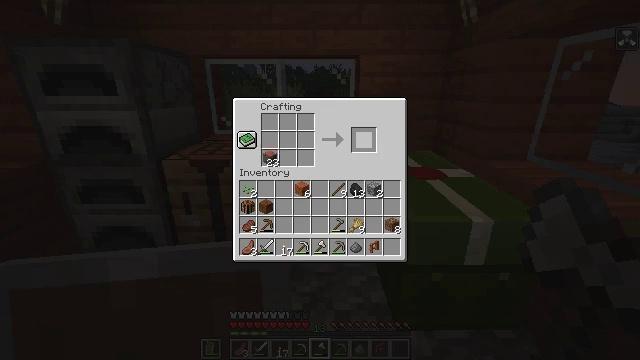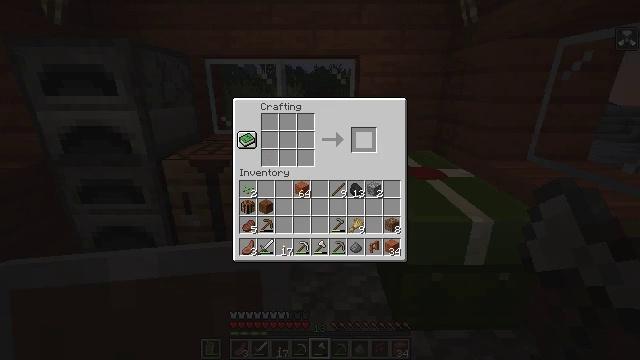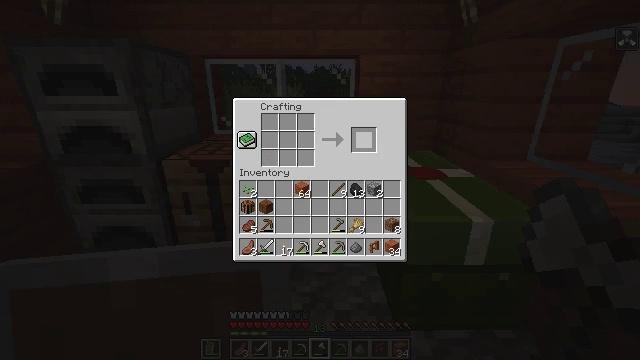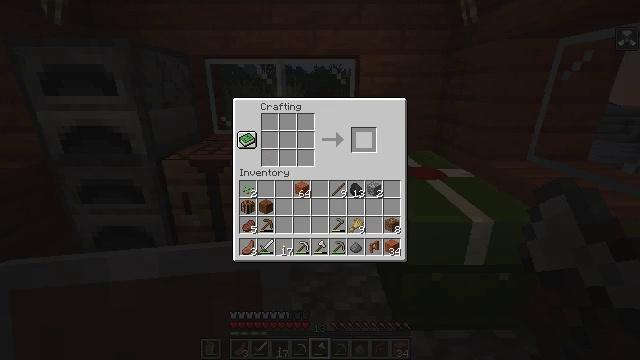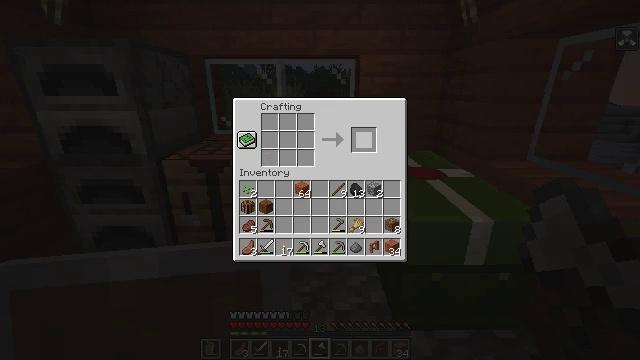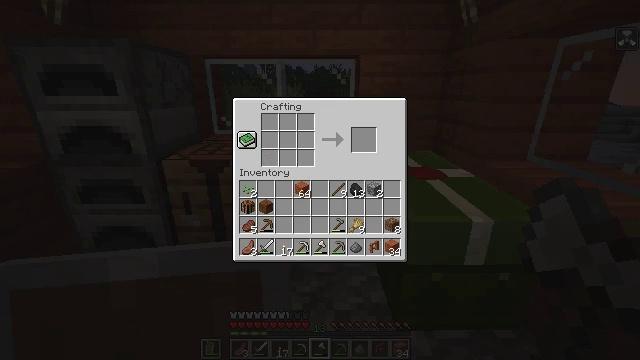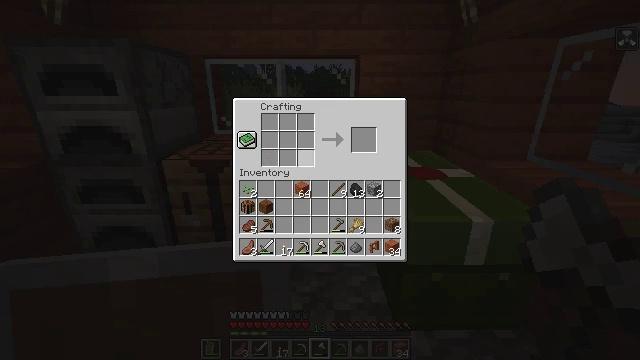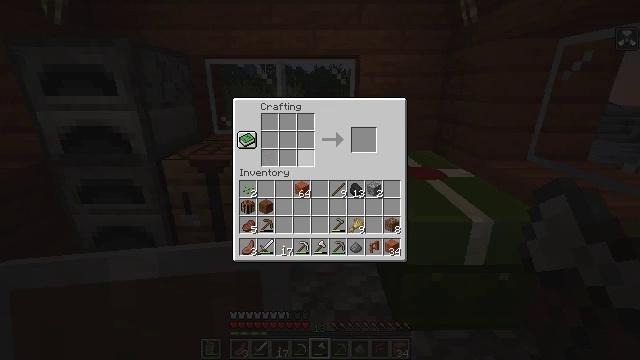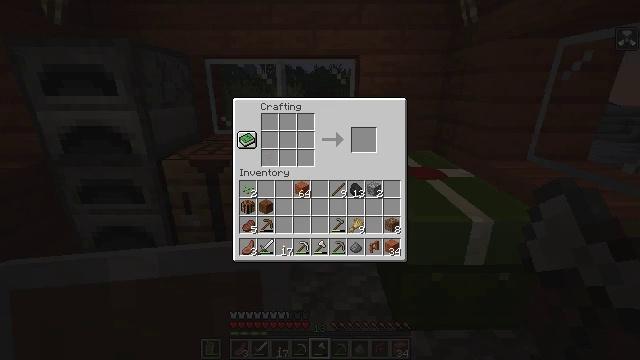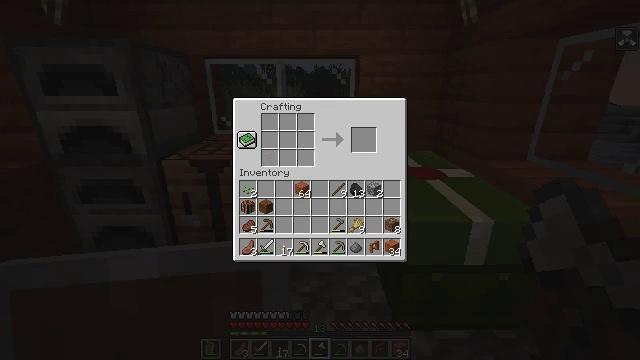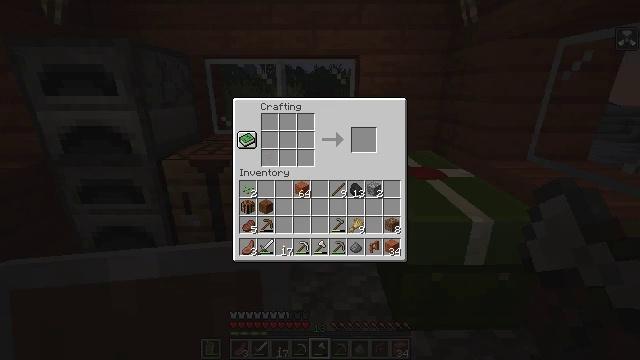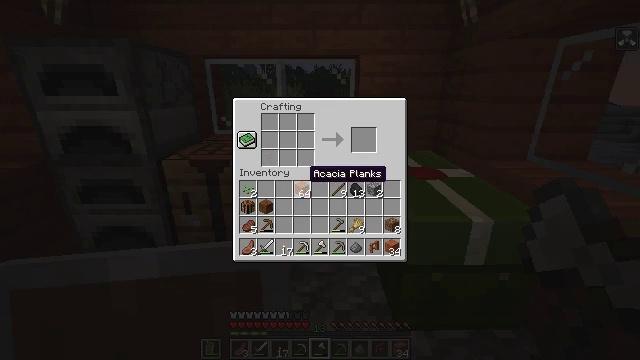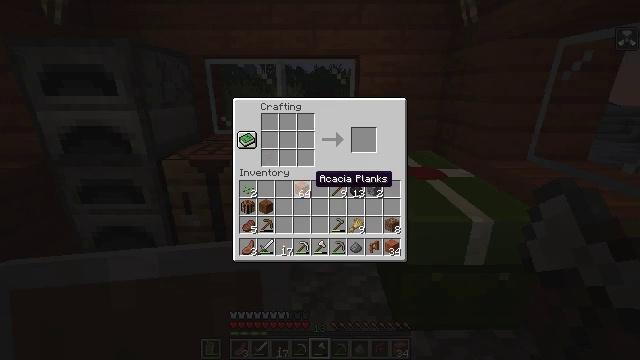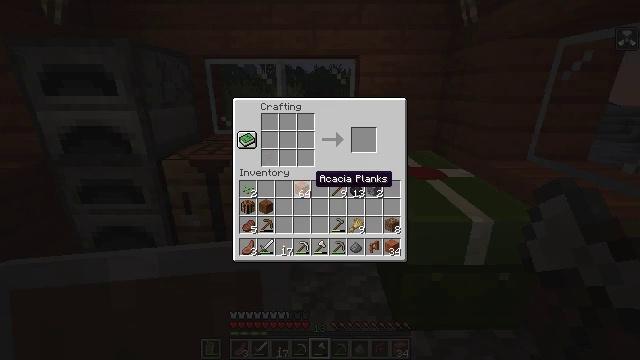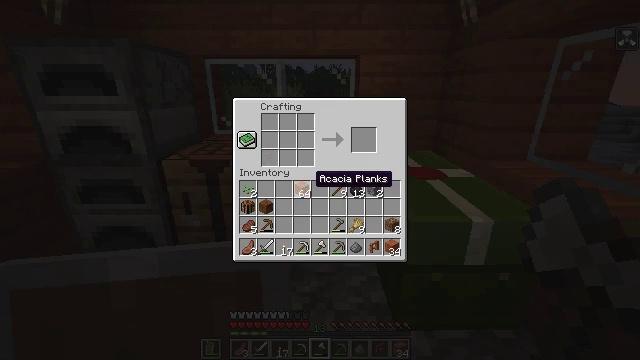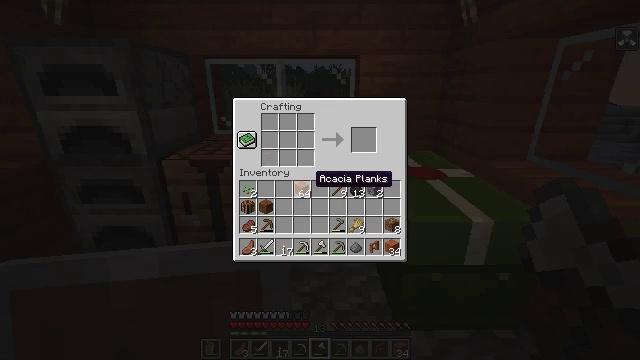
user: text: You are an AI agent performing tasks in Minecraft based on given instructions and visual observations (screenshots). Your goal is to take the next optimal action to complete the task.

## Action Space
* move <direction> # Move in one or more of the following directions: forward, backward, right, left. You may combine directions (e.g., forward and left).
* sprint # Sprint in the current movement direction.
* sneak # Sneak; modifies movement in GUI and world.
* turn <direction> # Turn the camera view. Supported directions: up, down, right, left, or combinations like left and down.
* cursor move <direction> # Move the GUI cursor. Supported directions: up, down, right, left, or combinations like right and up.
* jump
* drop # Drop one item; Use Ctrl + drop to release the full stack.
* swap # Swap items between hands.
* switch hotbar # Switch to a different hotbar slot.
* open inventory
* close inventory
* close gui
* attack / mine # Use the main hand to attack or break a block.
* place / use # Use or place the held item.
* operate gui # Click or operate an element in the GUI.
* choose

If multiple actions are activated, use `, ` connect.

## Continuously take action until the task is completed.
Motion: motion action
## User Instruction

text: Create an acacia fence gate.
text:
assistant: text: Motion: sneak, open gui
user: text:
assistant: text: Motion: sneak
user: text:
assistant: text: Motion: sneak
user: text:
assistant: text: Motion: sneak, cursor move left
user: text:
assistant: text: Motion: cursor move left and down
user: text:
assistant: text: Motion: cursor move left
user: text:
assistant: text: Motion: cursor move left
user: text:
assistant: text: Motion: no_op
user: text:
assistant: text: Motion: no_op
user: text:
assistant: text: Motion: no_op
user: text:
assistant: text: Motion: cursor move down
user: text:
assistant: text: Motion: no_op
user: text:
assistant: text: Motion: no_op
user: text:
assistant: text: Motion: no_op
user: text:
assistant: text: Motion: no_op
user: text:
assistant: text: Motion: no_op
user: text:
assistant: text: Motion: no_op
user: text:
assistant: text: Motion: no_op
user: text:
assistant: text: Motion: no_op
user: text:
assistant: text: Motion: no_op
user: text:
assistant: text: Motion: no_op
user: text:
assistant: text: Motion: no_op
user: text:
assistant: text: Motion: no_op
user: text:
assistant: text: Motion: operate gui
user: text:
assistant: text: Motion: operate gui
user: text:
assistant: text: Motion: operate gui
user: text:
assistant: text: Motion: no_op
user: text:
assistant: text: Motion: no_op
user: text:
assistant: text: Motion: no_op
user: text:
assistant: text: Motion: cursor move up